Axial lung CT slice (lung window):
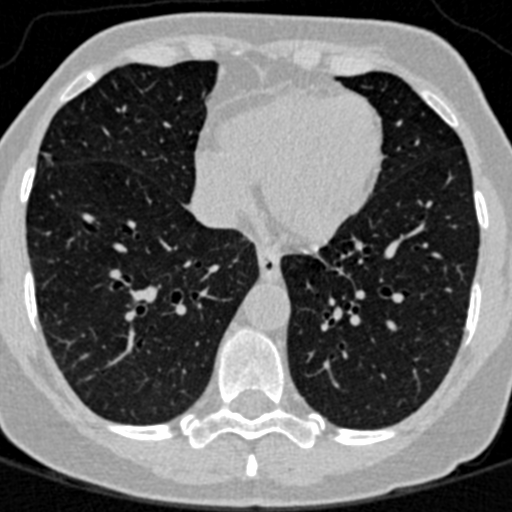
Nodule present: no